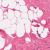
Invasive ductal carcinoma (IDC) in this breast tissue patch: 0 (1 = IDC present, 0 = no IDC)